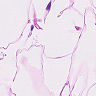
Metastatic tissue present: no